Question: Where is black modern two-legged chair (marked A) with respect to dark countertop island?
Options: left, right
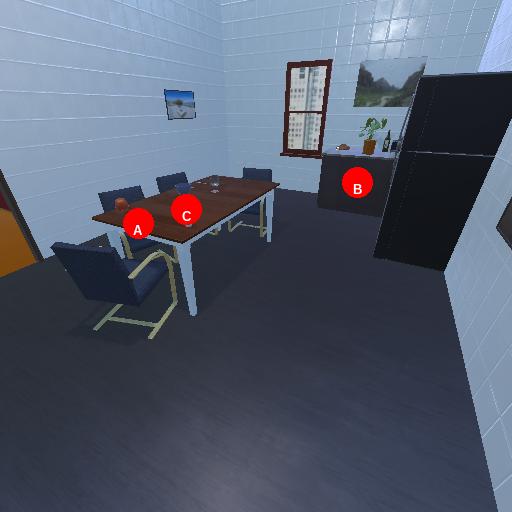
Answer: left